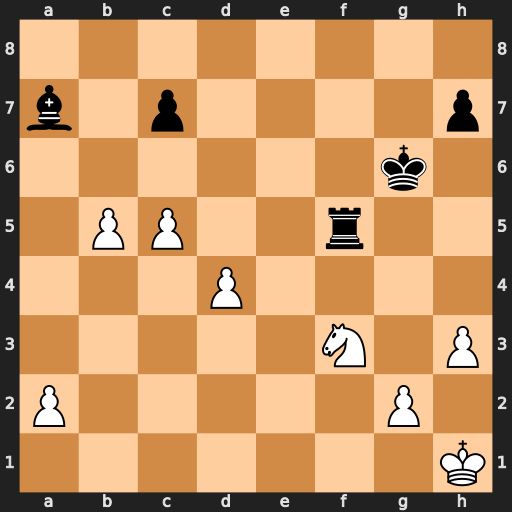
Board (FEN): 8/b1p4p/6k1/1PP2r2/3P4/5N1P/P5P1/7K
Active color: w
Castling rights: -
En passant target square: -
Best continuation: Nh4+ Kf6 Nxf5 Kxf5 a4